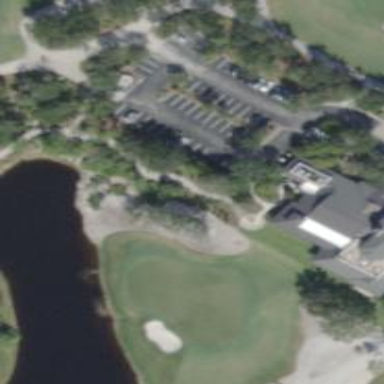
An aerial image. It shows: Sand bunker on golf course.